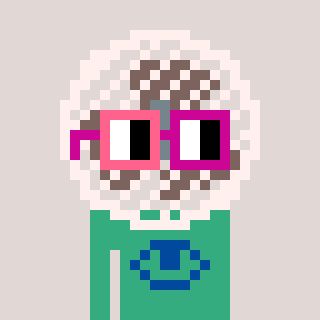
a pixel art character with square pink and red glasses, a fan-shaped head and a teal-colored body on a warm background